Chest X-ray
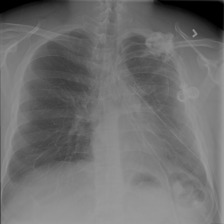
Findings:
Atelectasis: negative
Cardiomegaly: negative
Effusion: negative
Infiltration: negative
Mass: positive
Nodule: negative
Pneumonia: negative
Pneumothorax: positive
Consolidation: negative
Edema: negative
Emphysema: negative
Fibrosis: negative
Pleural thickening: negative
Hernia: negative